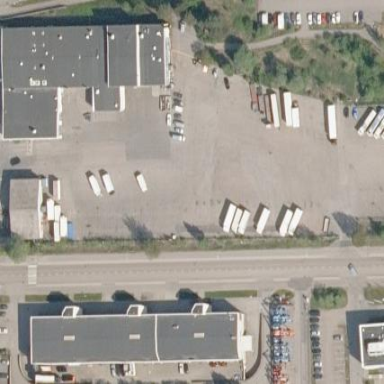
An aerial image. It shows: Parking area with surface.